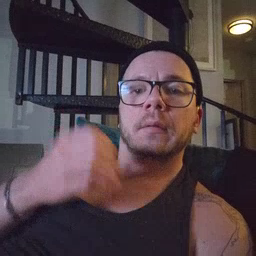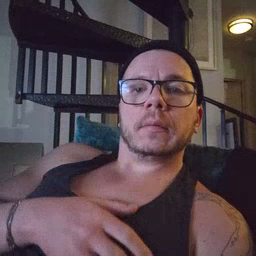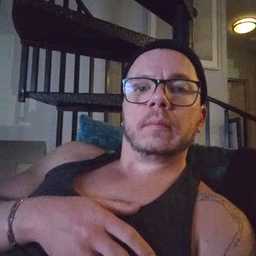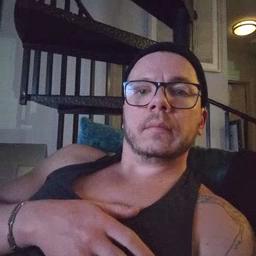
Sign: fast